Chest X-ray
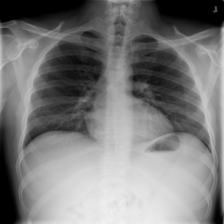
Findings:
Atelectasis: negative
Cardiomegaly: negative
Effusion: negative
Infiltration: negative
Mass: negative
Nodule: negative
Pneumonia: negative
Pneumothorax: negative
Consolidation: negative
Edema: negative
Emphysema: negative
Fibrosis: negative
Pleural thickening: negative
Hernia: negative